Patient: sex F, age 62
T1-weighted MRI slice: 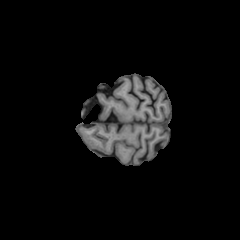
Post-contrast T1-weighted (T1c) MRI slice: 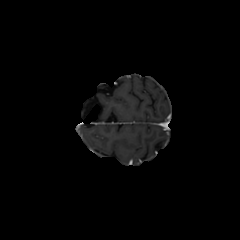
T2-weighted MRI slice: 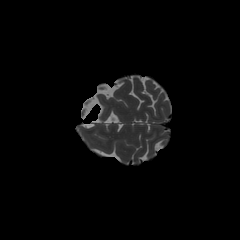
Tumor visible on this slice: no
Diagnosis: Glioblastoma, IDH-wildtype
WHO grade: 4